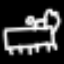
Label: bed